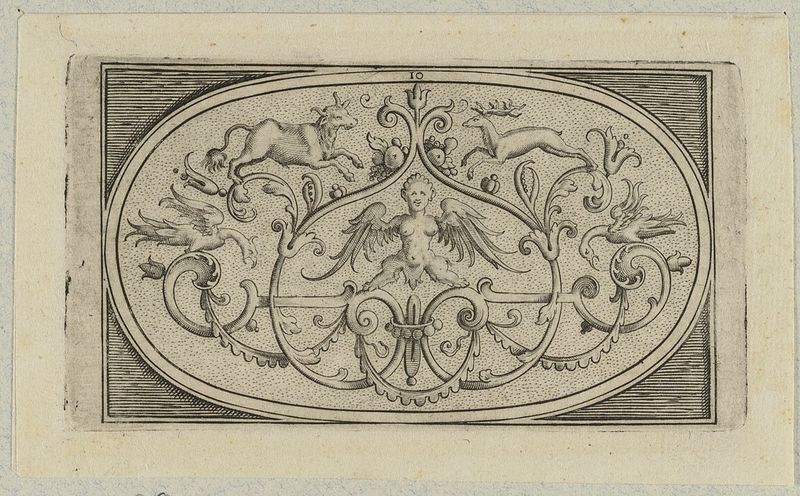
Titel: Dosendeckel mit Schweifgroteske auf gepunztem Grund, Blatt 10 aus einer Folge von Dosendeckeln
Künstler: Heinrich Ullrich
Standort: Hamburg
Institution: Museum für Kunst und Gewerbe Hamburg
Schlagwörter: flügel, vogel, skizze, tiere, ornament, vögel, renaissance, oval, ranken, holzschnitt, papier, grafik, graphik, ornamente, fotografie, photographie, tusche, druck, druckgraphik, druckgrafik, radierung, stich, jagd, ornamental, hirsch, hirsche, geier, kupferstich, stier, groteske, tierornament, gerippt, reproduktionen, druckerzeugnisse, schweifwerk, ornamentstich, vorlageblätter, schweifgroteske